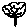
Label: tree